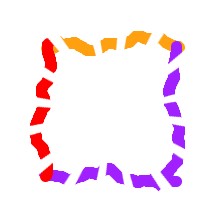
Shape: square